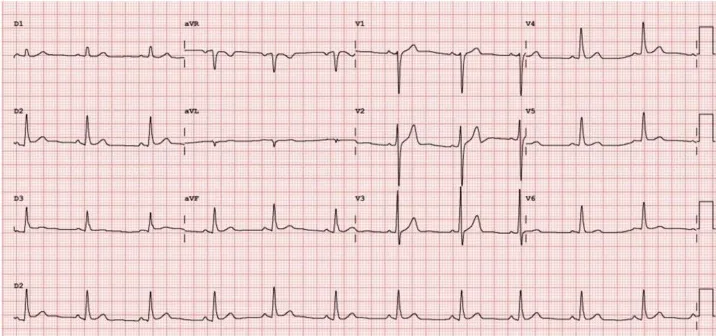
ECG at the initial visit.
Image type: electrography (ekg)